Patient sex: F
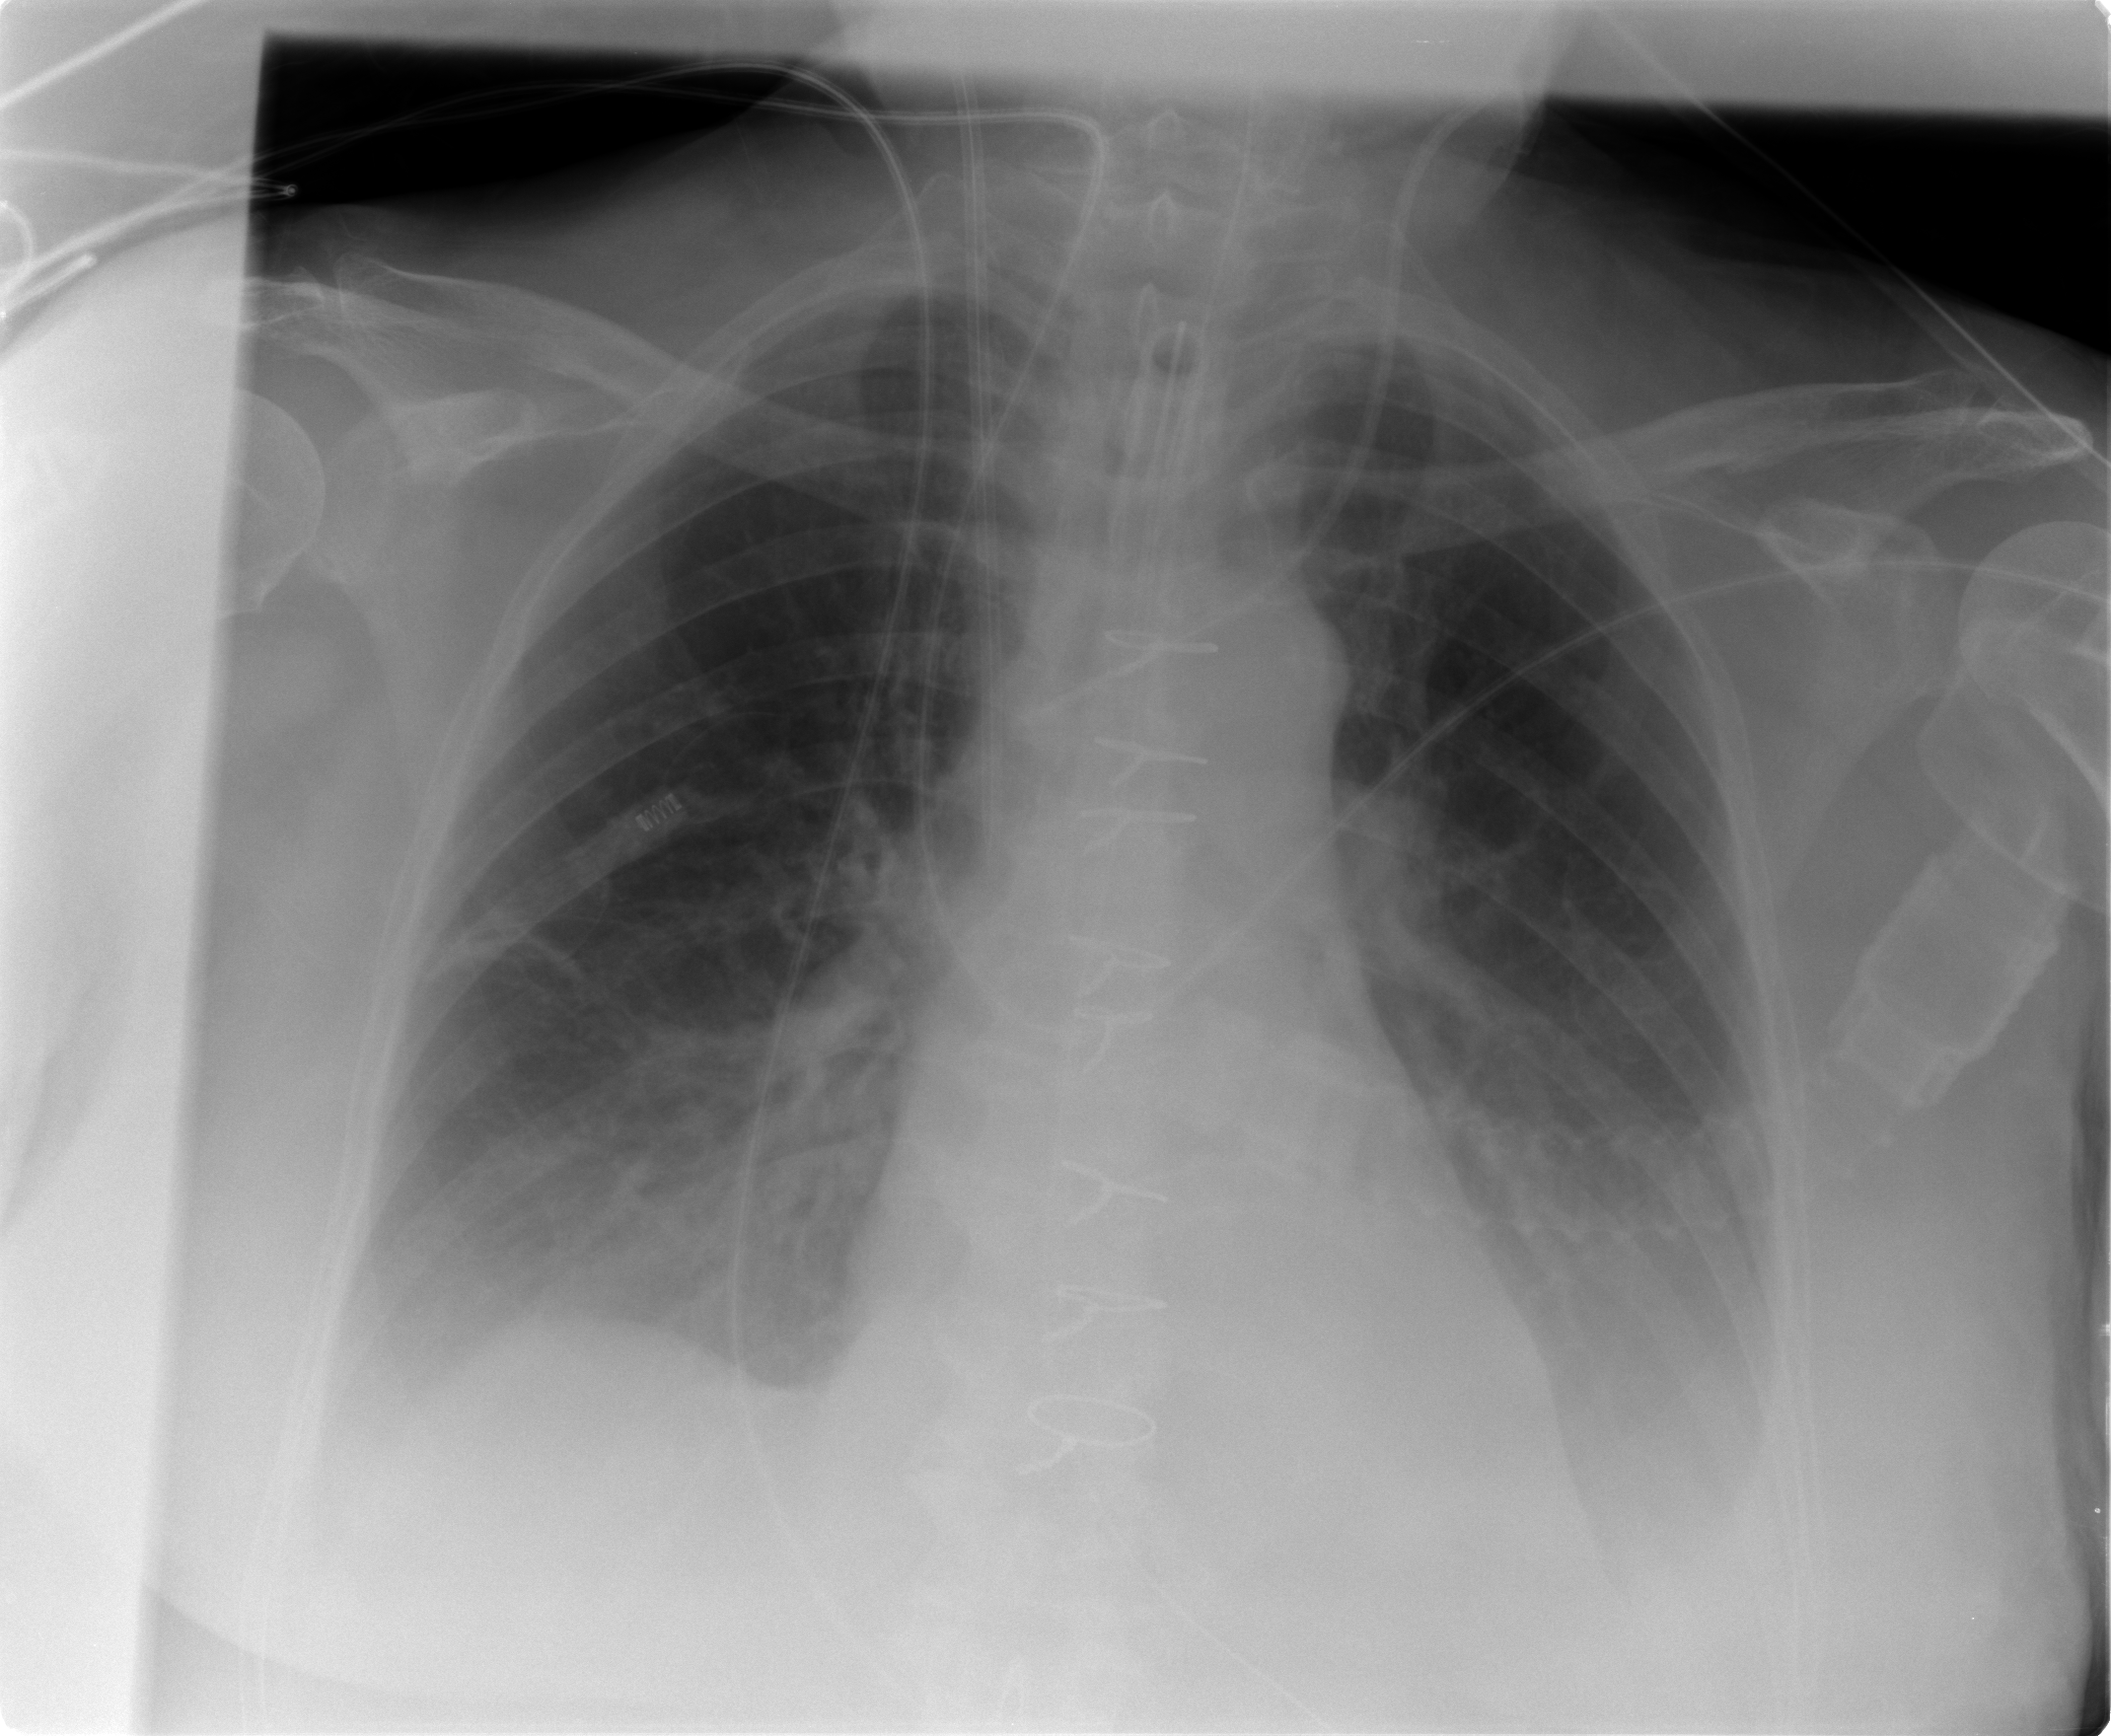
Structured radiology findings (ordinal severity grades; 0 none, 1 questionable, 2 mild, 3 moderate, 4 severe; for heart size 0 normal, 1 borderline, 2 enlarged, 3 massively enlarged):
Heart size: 0
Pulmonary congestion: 1
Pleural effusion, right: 2
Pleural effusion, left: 2
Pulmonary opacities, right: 0
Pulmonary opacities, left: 0
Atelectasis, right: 2
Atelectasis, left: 2